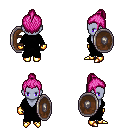
a pixel art fantasy rpg character, female body template, dark elf, purple skin, black robe, teal pants, pink short topknot hairstyle, gold gloves, gold boots, shield, four views (front, back, left, right), 2x2 character sprite sheet, small pixel art, hard edges, no anti-aliasing